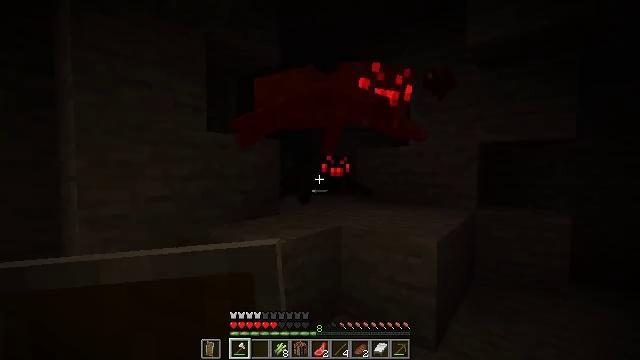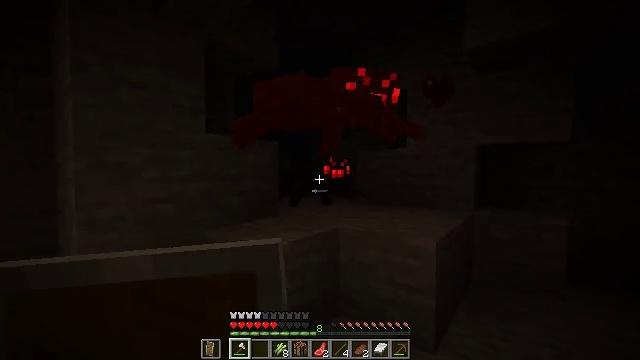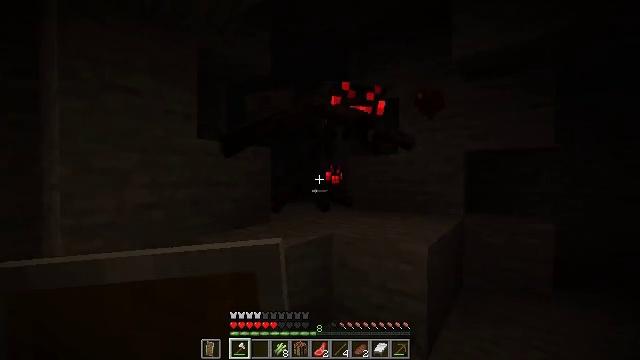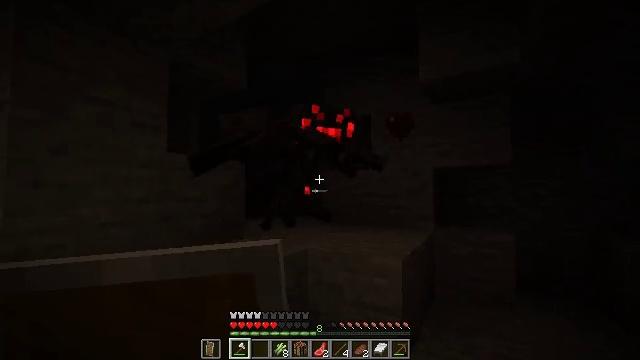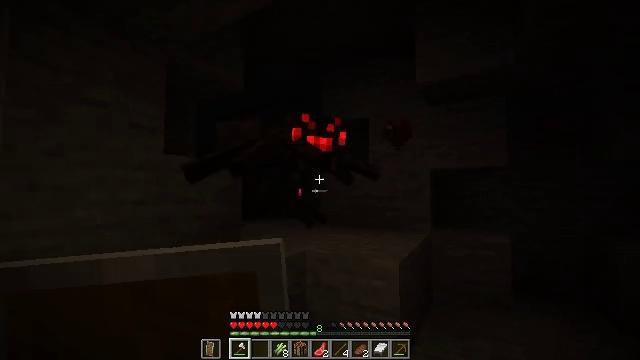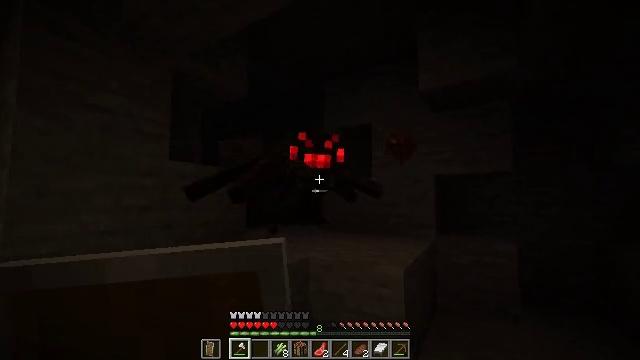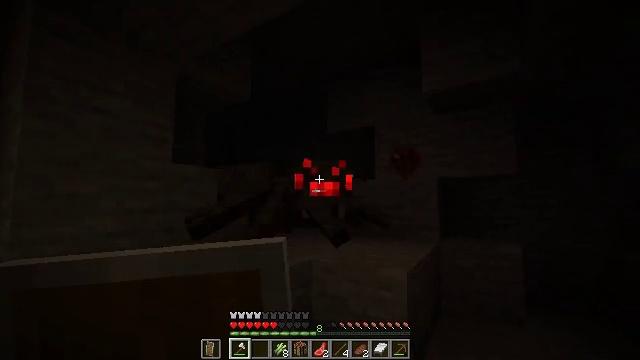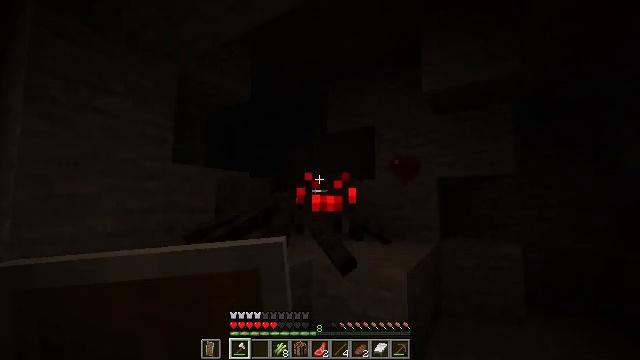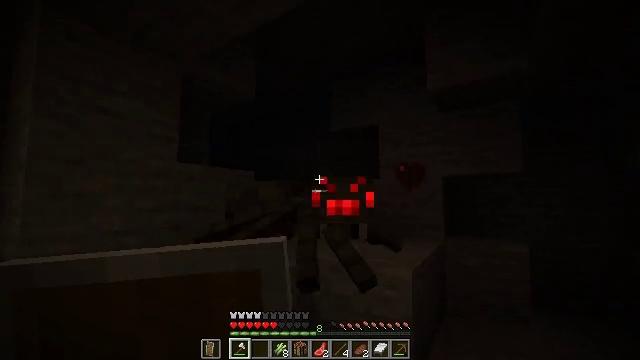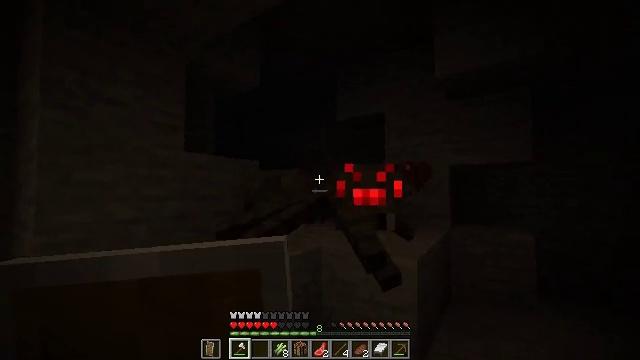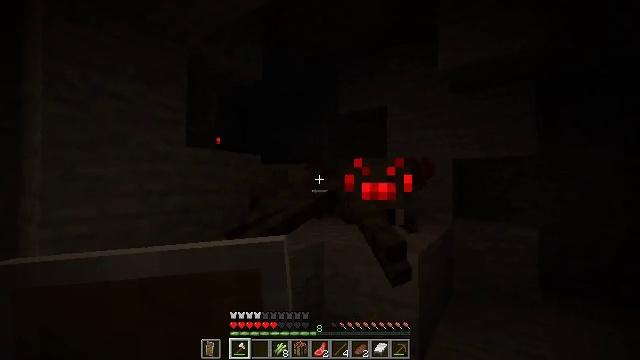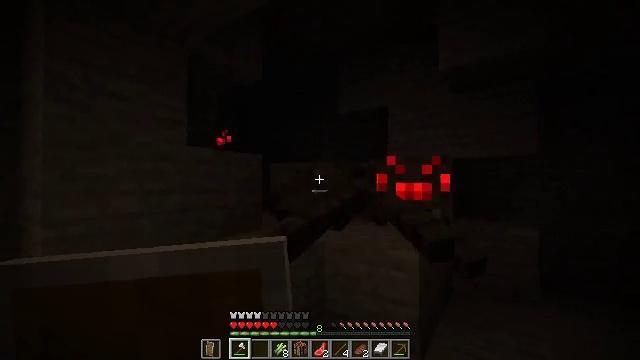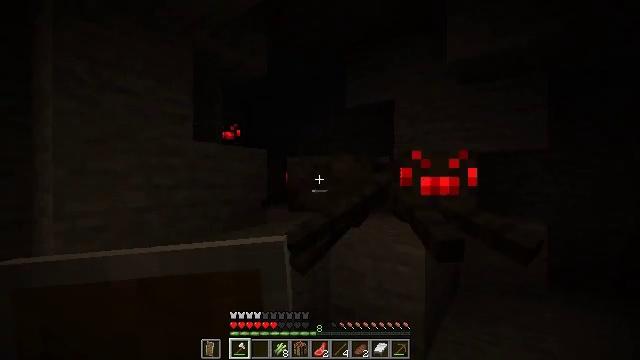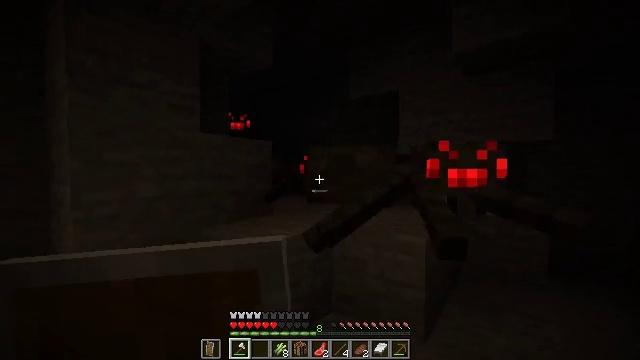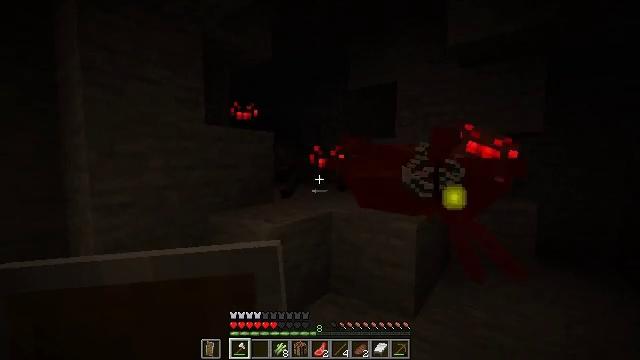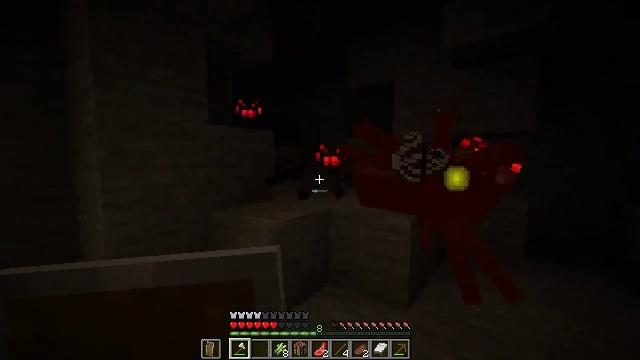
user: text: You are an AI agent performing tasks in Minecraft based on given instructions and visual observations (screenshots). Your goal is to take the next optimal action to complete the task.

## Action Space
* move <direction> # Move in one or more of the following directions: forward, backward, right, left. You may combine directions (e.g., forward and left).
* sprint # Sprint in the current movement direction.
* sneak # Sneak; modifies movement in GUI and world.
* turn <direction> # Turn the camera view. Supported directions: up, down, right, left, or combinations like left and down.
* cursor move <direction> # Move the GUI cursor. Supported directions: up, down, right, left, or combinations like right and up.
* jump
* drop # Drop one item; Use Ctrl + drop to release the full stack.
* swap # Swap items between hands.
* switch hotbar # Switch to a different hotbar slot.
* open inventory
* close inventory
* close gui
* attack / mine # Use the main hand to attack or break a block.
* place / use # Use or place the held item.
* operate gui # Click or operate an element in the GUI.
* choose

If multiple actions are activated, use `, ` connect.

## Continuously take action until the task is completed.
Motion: motion action
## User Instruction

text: Kill mobs.
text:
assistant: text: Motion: no_op
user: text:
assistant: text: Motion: turn right and up
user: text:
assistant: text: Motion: turn right and up
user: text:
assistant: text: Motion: no_op
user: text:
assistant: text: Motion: turn up
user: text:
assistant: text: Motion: no_op
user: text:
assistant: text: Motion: no_op
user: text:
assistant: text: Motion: no_op
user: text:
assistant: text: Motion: turn left and down, attack / mine
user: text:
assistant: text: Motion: turn down, attack / mine
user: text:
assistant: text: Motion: attack / mine
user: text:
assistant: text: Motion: turn left and down
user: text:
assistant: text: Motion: move back, turn left and down
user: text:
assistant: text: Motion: move back, turn down
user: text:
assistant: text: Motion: move back
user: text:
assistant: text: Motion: move back, turn right and up
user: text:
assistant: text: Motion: turn right
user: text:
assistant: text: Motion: turn right
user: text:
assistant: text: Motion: turn right and up
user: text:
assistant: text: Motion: turn right
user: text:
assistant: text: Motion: no_op
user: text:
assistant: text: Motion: turn down, attack / mine
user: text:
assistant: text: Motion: turn down, attack / mine
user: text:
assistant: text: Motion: turn down, attack / mine
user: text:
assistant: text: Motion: move back, turn left
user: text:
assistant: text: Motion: move back
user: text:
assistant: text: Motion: move back
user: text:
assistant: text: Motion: move back
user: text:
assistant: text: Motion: no_op
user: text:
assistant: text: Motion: move forward